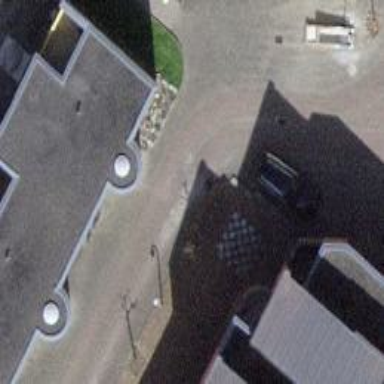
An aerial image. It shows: Bench for seating.